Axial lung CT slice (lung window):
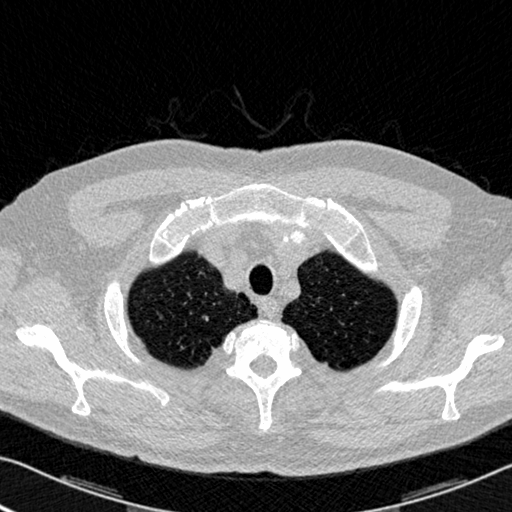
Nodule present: no